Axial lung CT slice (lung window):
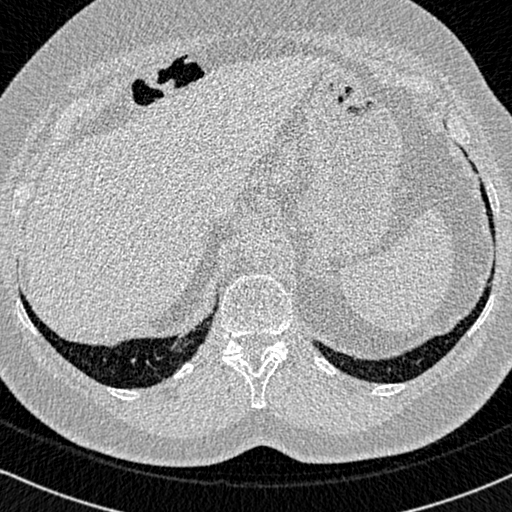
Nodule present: no